Question: As an athlete I want to keep track of my progression in Excel.
I need a formula that looks for the fastest time ran in a given season. (The lowest value in E for a given year. For 2017, for example, this is 13.32, for 2018 12 and so on.
Can you help me further?

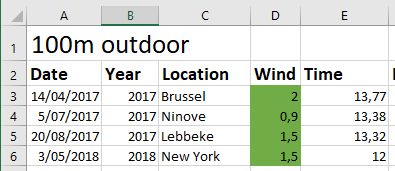
Answer: Instead of formula you can use 'PIVOT'
Keep the Year in 'Report Filter' and Time into 'Value'. Then on 'value field setting' select 'min' as 'summarize value by'.
So every you change the year in the Filter the min value will show up.
<URL>